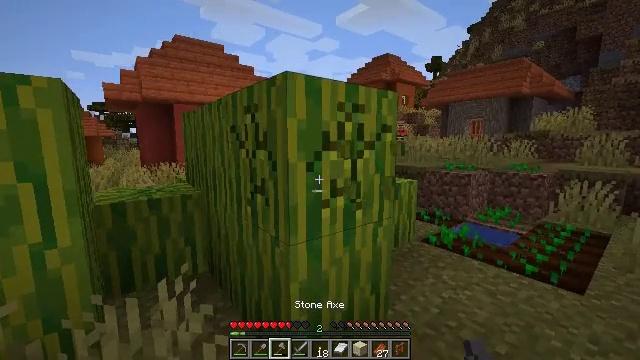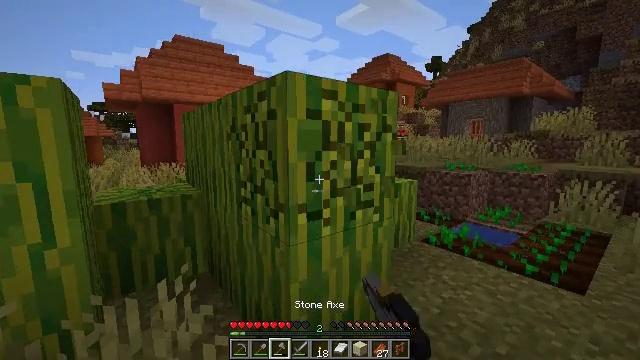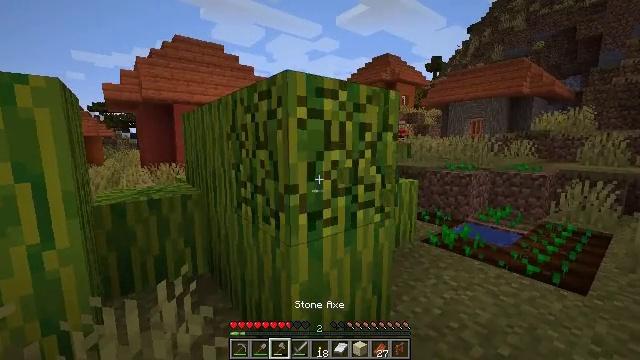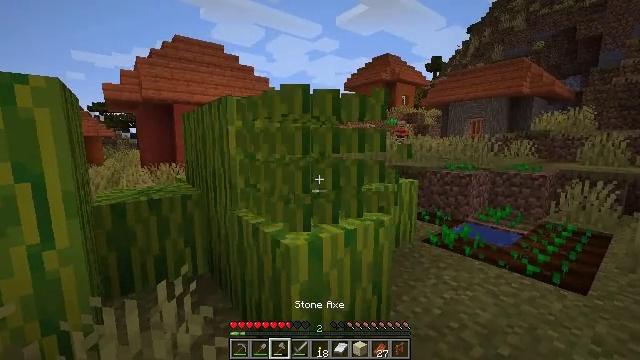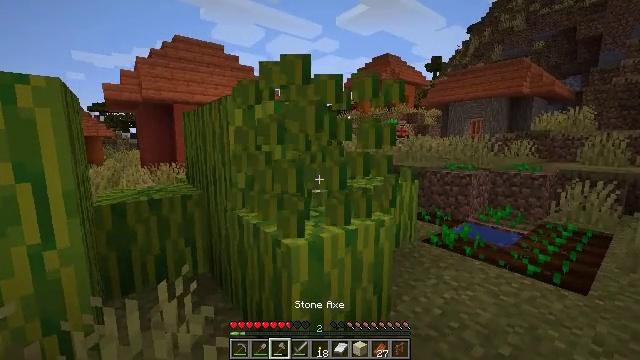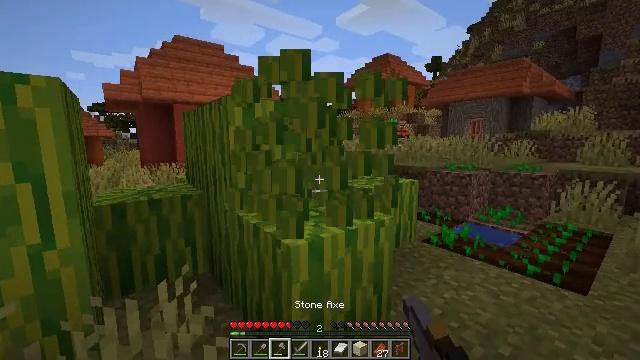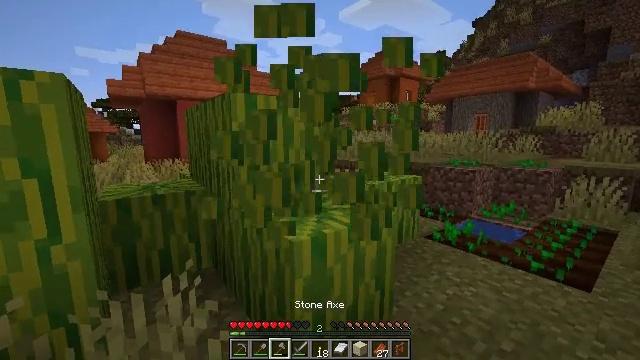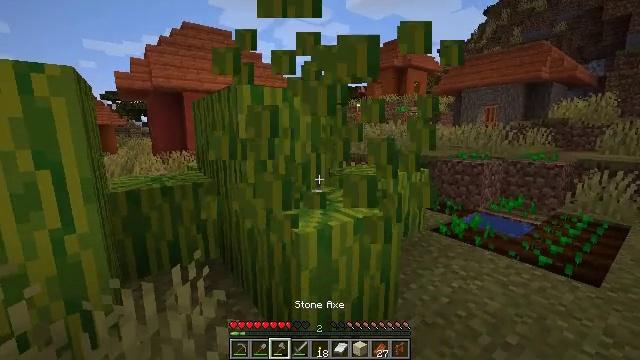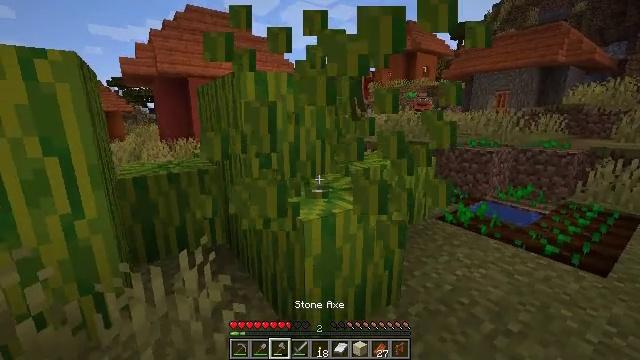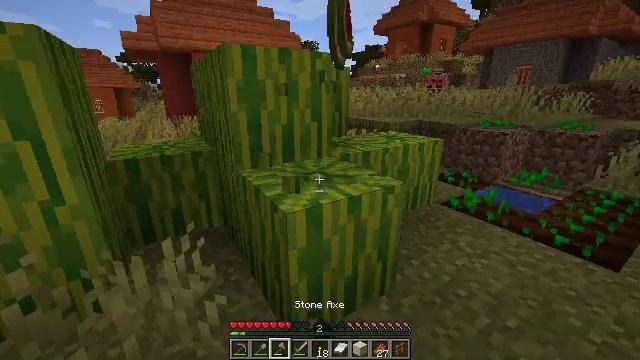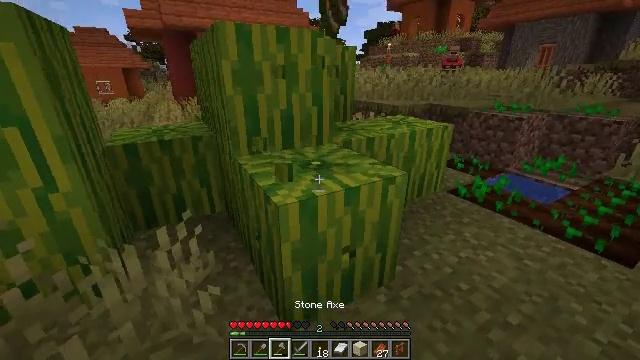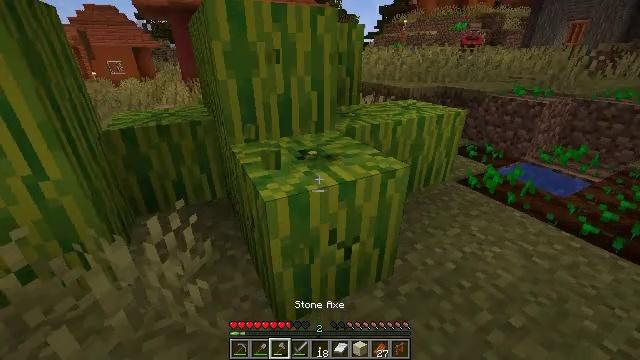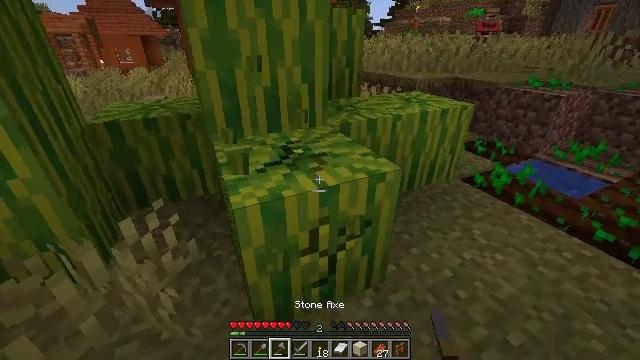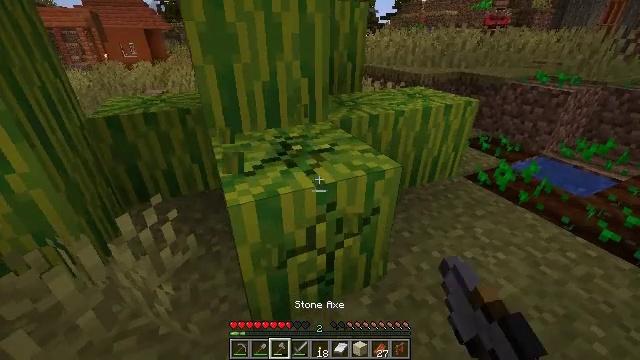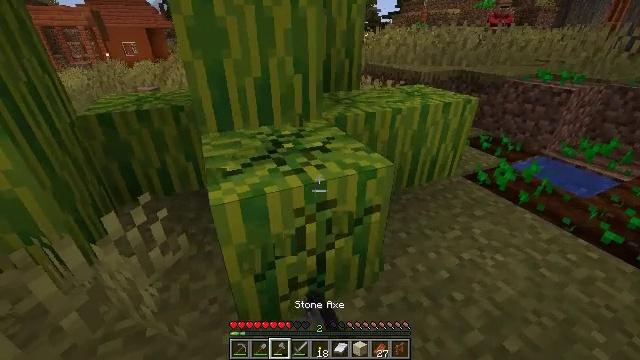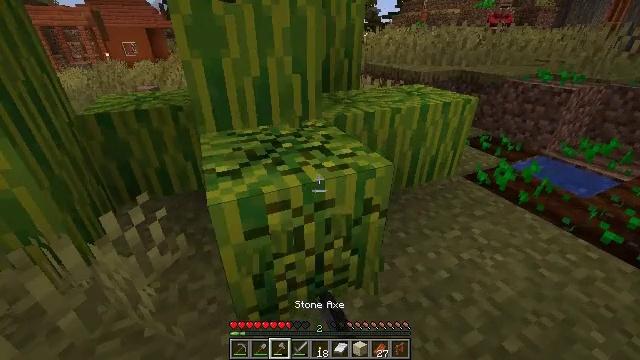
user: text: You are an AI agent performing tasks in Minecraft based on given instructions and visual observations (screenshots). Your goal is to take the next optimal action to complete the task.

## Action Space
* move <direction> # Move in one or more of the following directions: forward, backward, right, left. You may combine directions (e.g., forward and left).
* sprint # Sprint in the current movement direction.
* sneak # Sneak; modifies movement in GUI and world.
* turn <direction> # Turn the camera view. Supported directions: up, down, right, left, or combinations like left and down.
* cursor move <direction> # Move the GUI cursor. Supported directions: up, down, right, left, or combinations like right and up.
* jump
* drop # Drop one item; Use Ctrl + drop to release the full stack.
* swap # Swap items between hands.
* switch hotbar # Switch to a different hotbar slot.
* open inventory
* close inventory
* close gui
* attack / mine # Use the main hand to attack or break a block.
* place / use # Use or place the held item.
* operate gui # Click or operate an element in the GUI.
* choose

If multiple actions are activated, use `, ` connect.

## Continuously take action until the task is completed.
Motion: motion action
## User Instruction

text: Attack the melon to collect it.
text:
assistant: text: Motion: attack / mine
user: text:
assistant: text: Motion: attack / mine
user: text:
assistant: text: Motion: attack / mine
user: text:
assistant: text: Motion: attack / mine
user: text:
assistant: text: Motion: attack / mine
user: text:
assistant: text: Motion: attack / mine
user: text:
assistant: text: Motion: turn left and down, attack / mine
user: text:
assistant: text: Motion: move forward and move right, turn left and down, attack / mine
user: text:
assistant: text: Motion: move forward and move right, turn left and down, attack / mine
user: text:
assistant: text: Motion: move forward and move right, turn left and down, attack / mine
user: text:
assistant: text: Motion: move forward and move right, turn left and down, attack / mine
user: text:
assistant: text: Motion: turn left and down, attack / mine
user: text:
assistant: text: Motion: turn down, attack / mine
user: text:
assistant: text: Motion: attack / mine
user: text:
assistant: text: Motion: attack / mine
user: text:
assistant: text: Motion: attack / mine
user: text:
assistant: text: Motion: attack / mine
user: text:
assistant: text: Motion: attack / mine
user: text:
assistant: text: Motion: attack / mine
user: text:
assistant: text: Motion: attack / mine
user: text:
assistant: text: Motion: attack / mine
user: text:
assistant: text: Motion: move forward and move right, attack / mine
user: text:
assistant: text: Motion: move forward and move right, attack / mine
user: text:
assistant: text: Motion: move forward and move right, attack / mine
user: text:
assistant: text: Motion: move forward and move right, attack / mine
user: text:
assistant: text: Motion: move forward, attack / mine
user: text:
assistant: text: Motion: attack / mine
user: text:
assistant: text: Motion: attack / mine
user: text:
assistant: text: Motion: attack / mine
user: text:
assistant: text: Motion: attack / mine